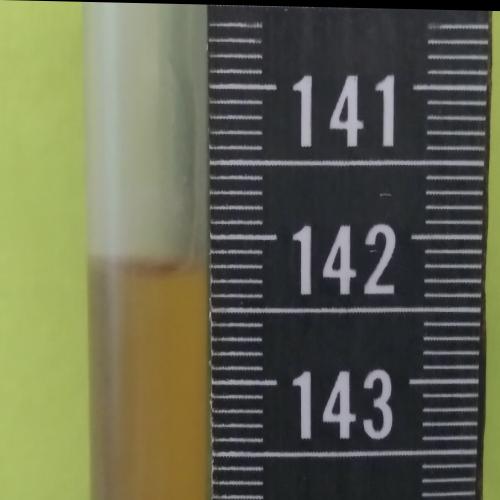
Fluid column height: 142.2 cm